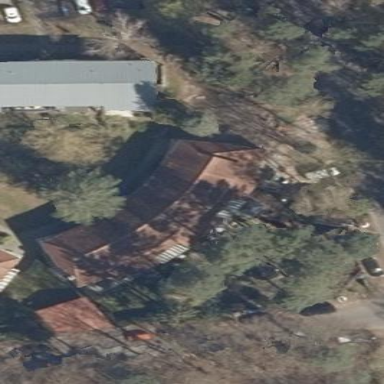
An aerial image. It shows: Hipped roof apartment building.